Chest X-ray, PA view. Patient: 45 years old, sex F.
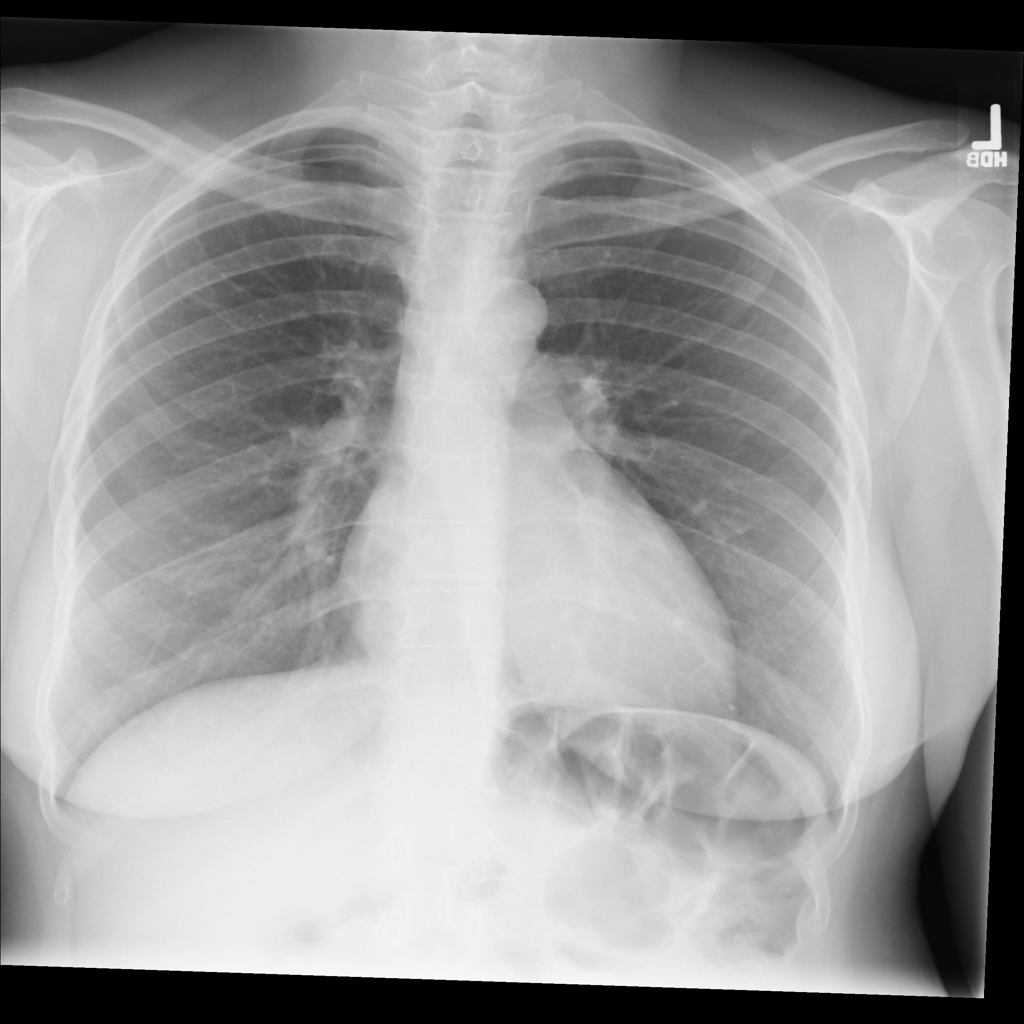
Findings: No Finding